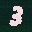
Label: 3